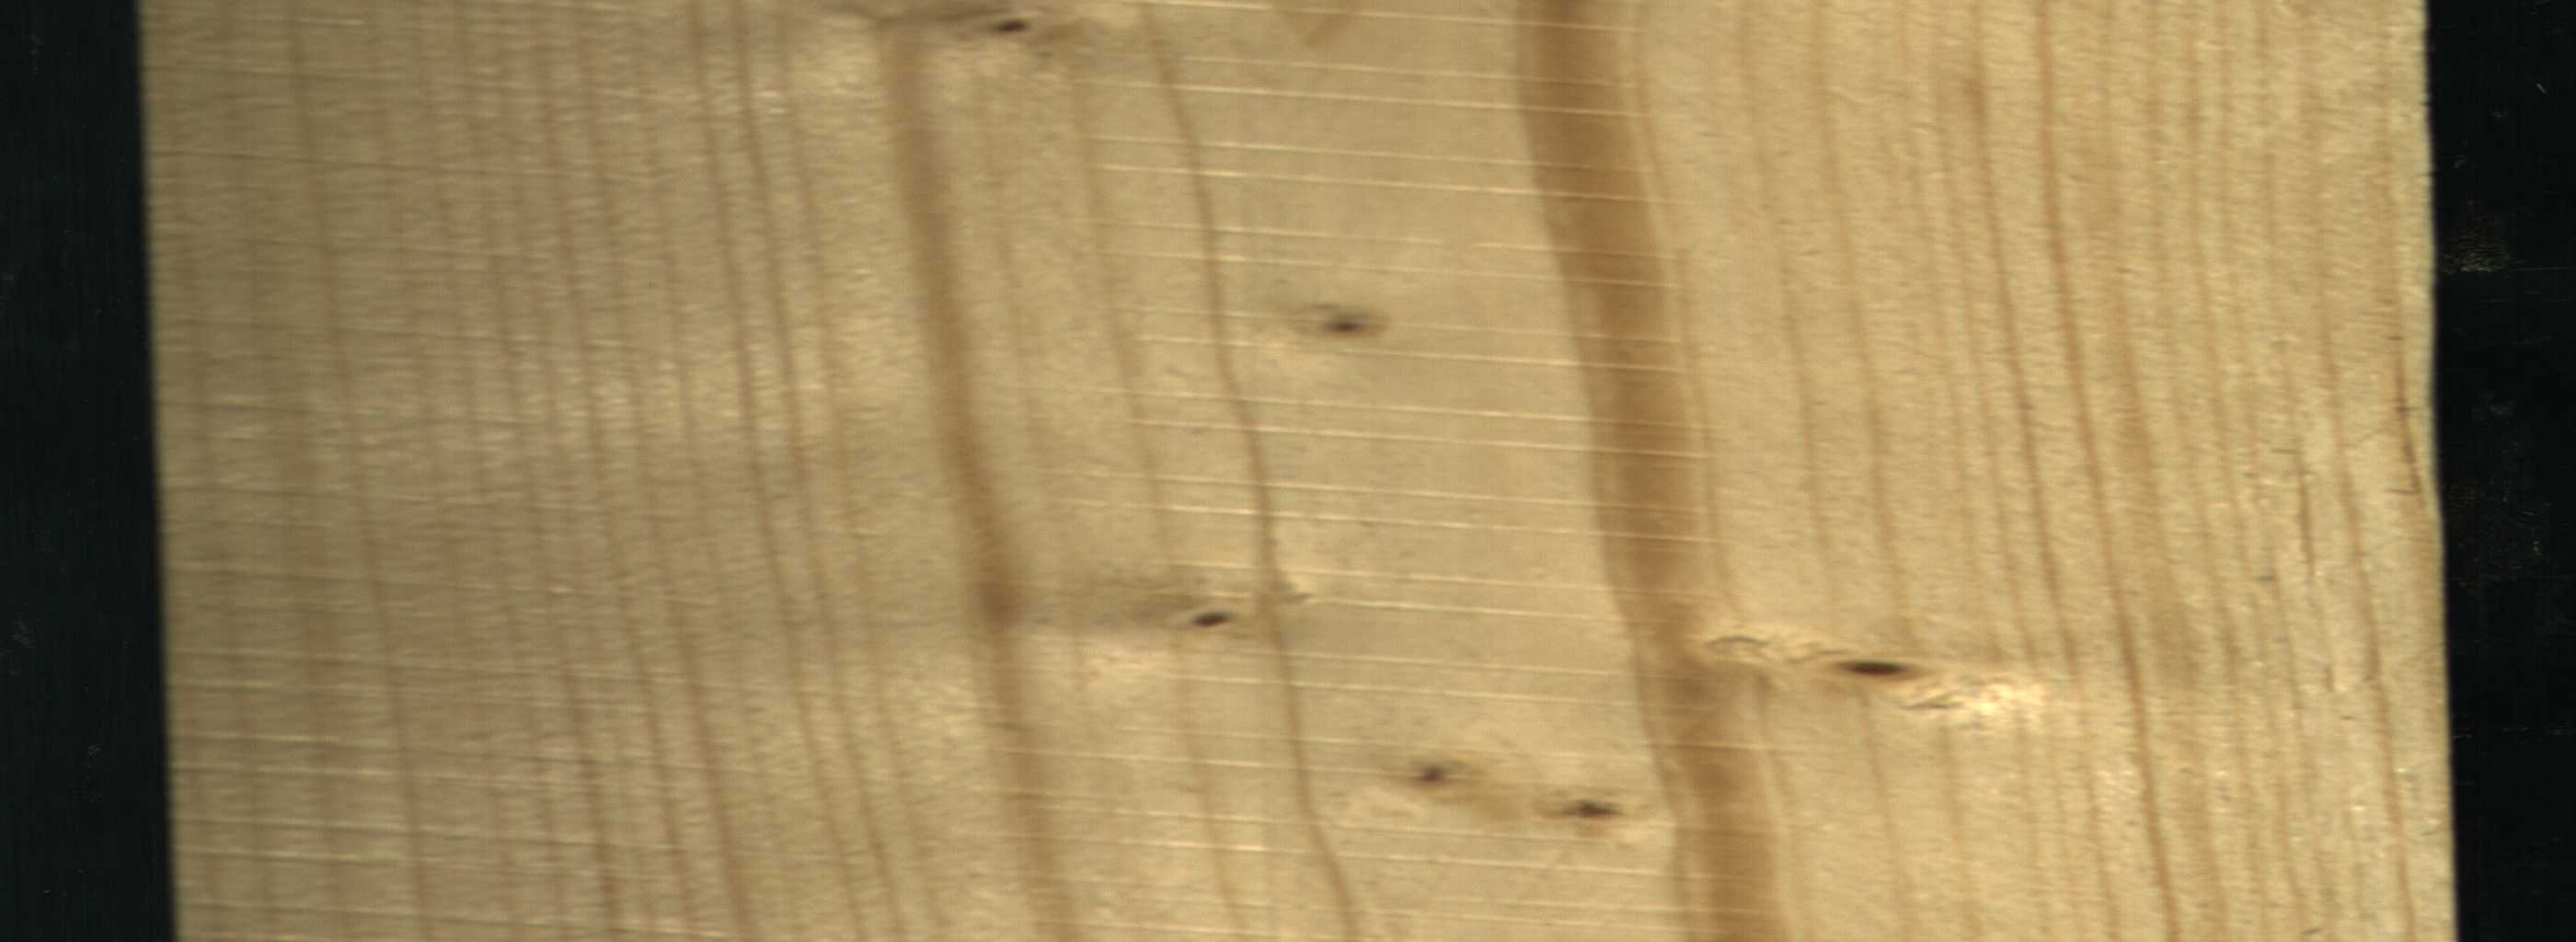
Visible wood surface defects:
Live_Knot
Live_Knot
Live_Knot
Live_Knot
Live_Knot
Live_Knot